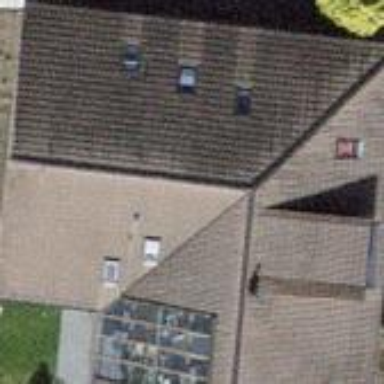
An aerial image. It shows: Residential building.